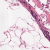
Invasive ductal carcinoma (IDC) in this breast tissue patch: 0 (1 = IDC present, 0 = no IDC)